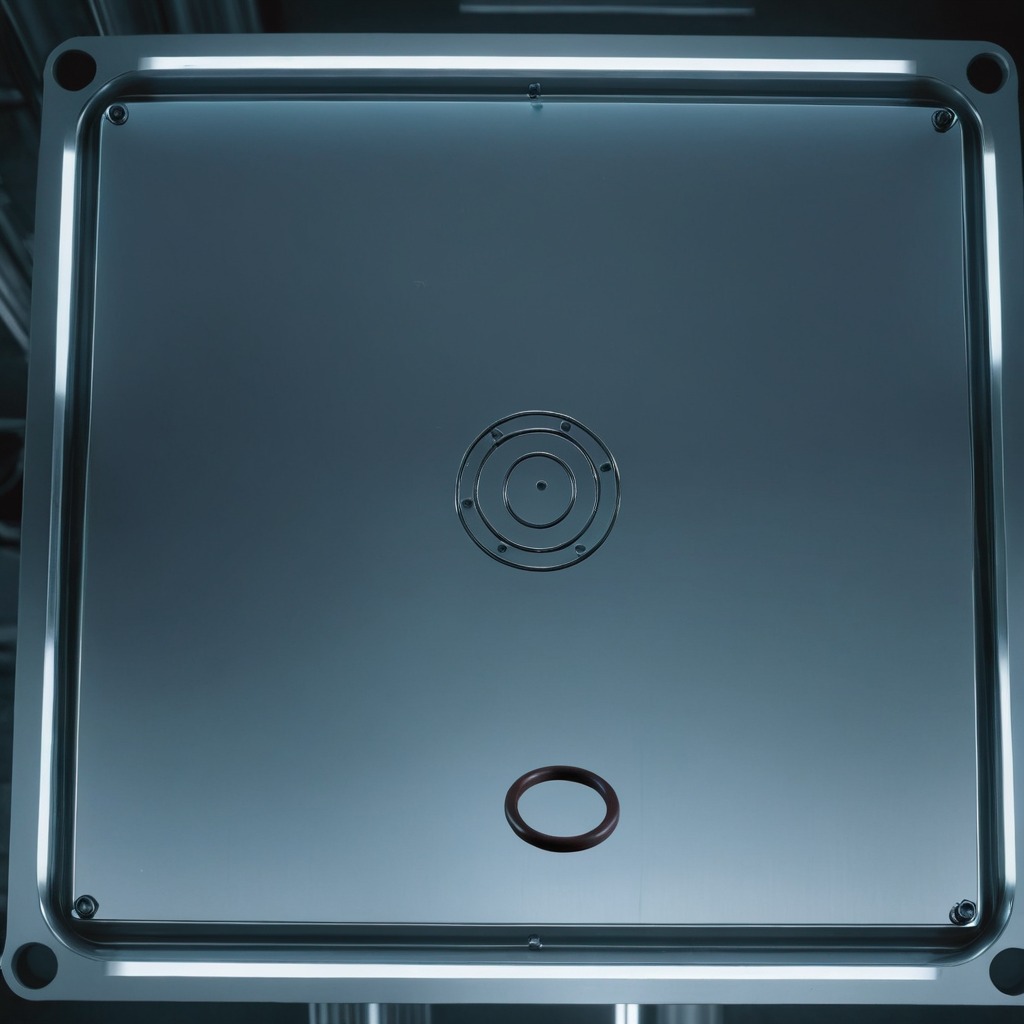
A rubber O-ring is lying on the metal table in a machine shop under fluorescent lights.